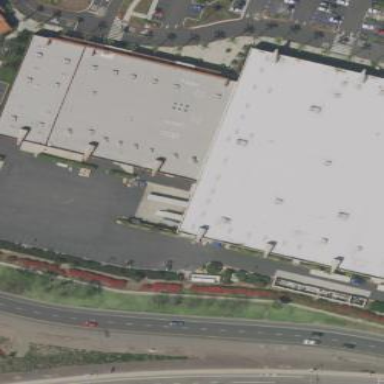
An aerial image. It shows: Retail building.